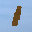
Label: 1